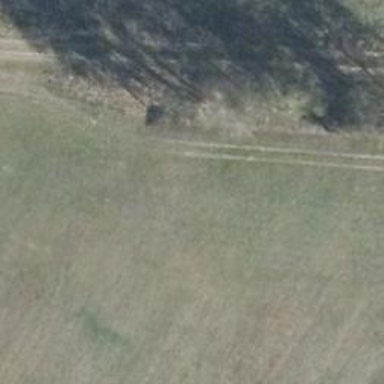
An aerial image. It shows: Hunting stand.